Question: I am using qt to develop an embedded gui application. I am using 2 QStatusBars to make a menu-like buttons one can see on an osciloscope for example:

My problem is I dont know a proper way of separating the buttons from eachother with a certain width. In the picture you can see I have added couple separators to achieve that, but it doesnt look that way when run on the target.
Is there a better way to separate buttons on QStatusBar with certain width?
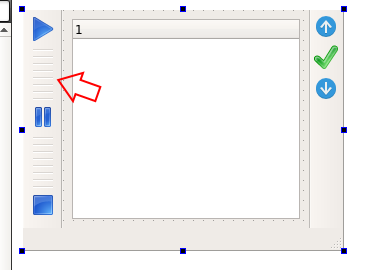
Answer: I'd prefer you use a blank widget to do the seperation as suggested by Martin, like so;
'''
//the 2 widgets in the status bar
button1 = new QPushButton("Button1");
button2 = new QPushButton("Button2");
//the blank widget. You can set your width with 'setFixedWidth(int)'
widget = new QWidget;
widget->setFixedWidth(50);
widget->setHidden(1);
widget->setVisible(1);
//placing them in the status bar
statusBar = new QStatusBar;
statusBar->addWidget(button1);
statusBar->addWidget(widget);
statusBar->addWidget(button2);
'''